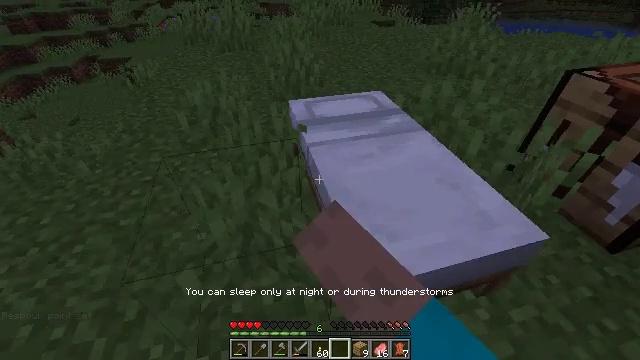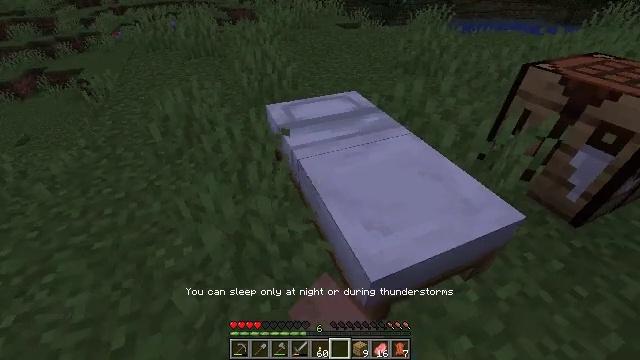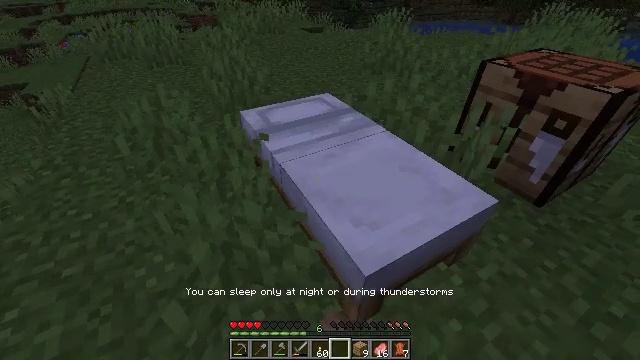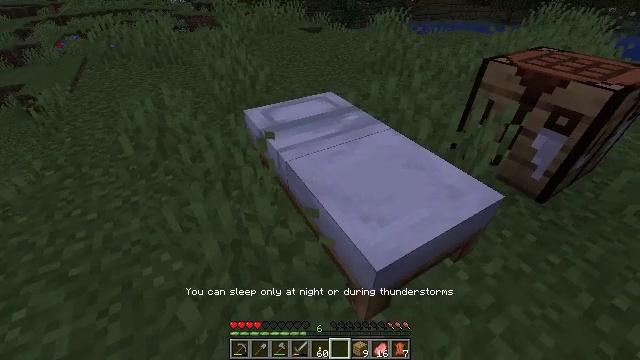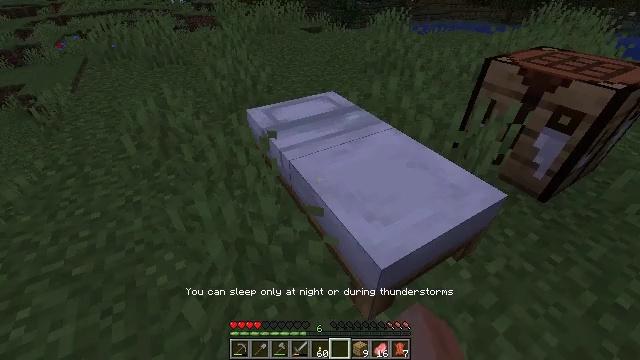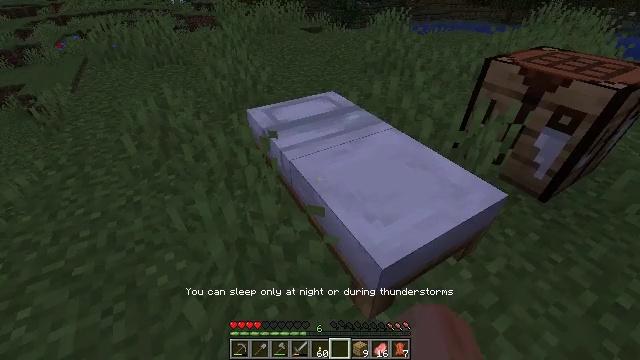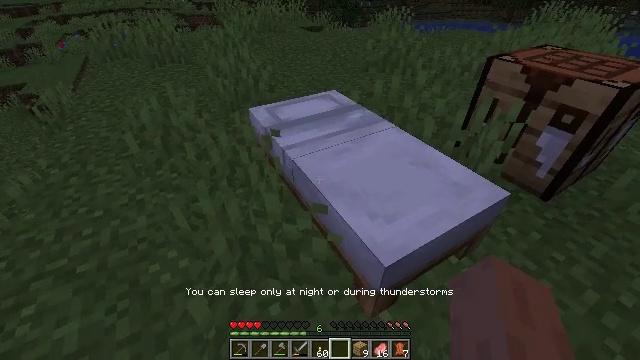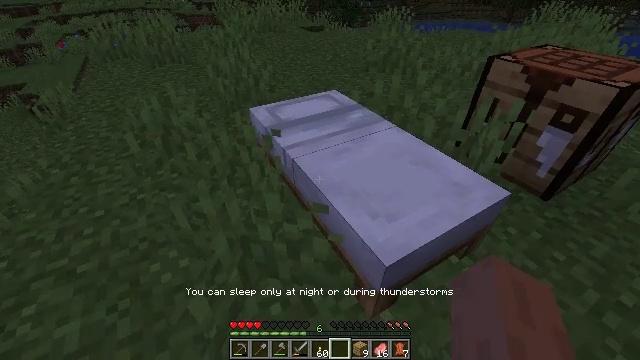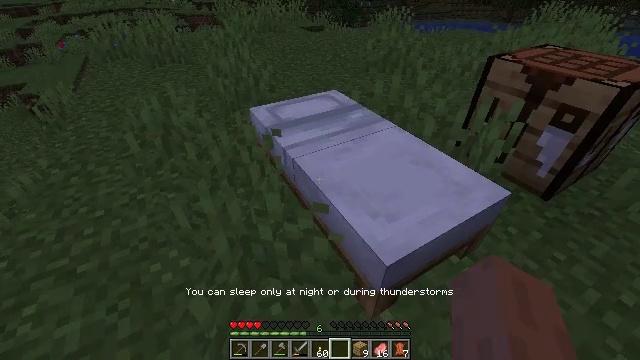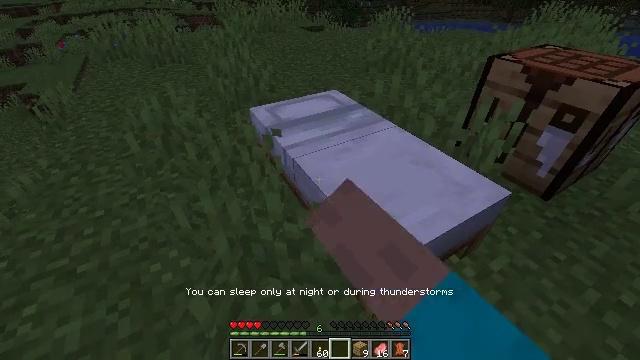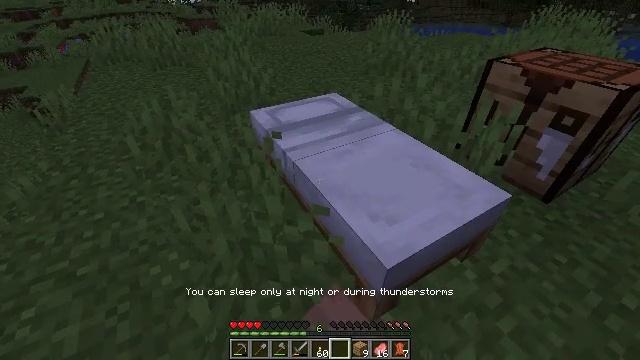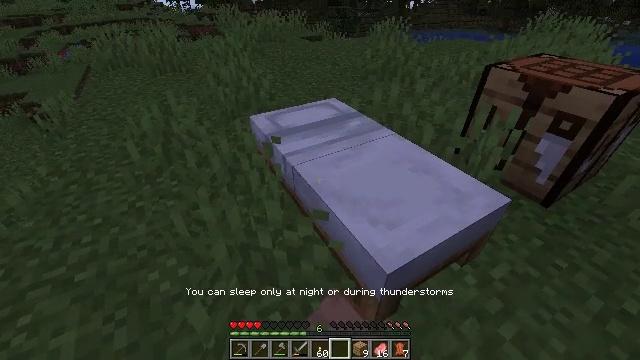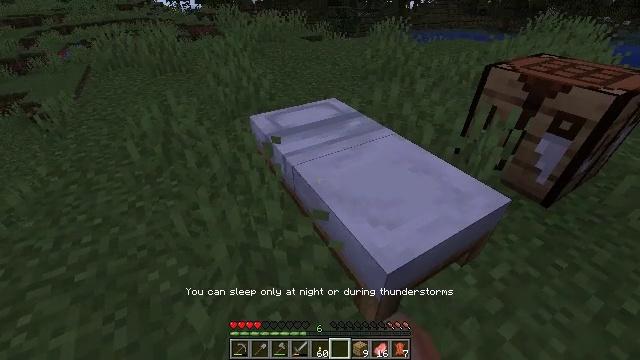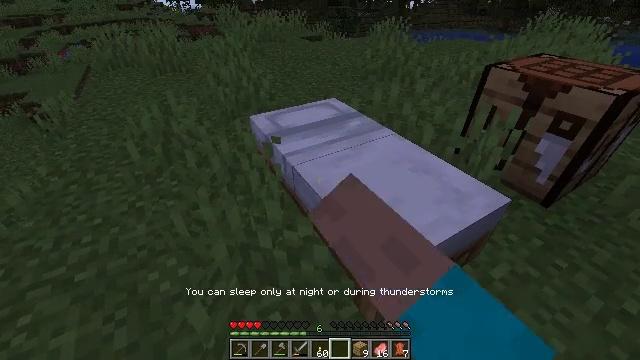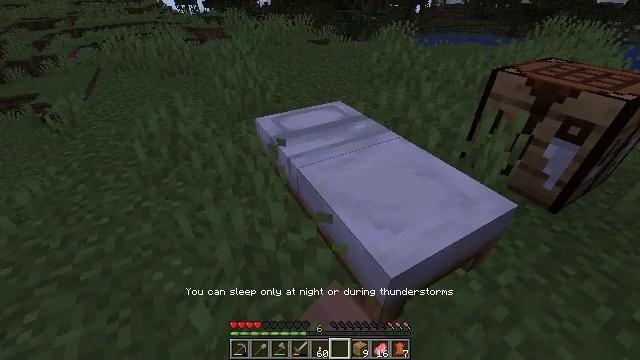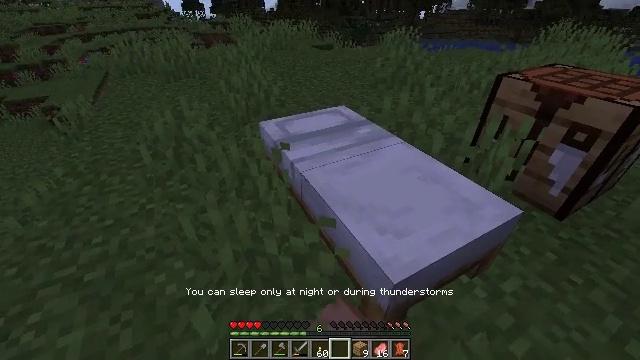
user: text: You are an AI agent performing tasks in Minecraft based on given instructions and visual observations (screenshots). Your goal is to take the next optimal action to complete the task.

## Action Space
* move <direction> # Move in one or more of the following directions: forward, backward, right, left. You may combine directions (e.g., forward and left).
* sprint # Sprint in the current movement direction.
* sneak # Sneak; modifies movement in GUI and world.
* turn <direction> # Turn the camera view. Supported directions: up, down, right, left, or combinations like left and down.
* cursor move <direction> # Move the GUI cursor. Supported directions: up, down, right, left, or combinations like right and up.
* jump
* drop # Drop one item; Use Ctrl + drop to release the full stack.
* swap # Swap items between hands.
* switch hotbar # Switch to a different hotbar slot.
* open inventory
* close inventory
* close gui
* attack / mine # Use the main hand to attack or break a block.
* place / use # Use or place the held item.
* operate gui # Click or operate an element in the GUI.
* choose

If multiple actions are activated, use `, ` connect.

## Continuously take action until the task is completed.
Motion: motion action
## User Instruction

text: Retrieve the white bed for later use.
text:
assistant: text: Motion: turn right, use / place
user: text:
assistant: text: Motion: turn right
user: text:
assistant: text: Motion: use / place
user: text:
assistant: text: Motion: use / place
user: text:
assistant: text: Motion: use / place
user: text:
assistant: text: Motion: no_op
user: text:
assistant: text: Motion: use / place
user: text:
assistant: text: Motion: use / place
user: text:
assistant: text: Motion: use / place
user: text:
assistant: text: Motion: no_op
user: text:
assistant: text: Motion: turn up
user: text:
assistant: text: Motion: use / place
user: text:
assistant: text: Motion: use / place
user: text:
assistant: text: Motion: turn left, use / place
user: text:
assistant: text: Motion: no_op
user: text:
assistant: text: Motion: no_op
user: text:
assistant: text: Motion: move right, use / place
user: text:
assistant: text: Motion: move right, turn left, use / place
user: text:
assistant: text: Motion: move right, turn left, use / place
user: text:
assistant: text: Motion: move forward and move right
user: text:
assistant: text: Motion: move forward and move right, turn left
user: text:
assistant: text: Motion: move forward and move right, turn left, use / place
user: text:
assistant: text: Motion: turn left, use / place
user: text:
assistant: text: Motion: turn left, use / place
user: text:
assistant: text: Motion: turn left
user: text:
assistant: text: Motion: turn left, use / place
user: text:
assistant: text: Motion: use / place
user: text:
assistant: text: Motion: turn left, use / place
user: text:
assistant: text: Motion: turn left, use / place
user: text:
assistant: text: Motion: no_op